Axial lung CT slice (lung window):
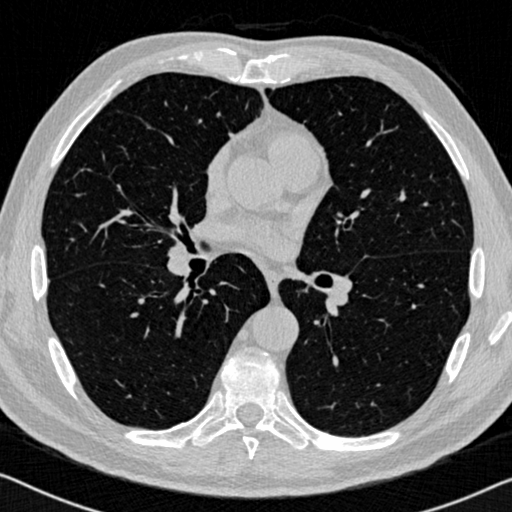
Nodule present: no